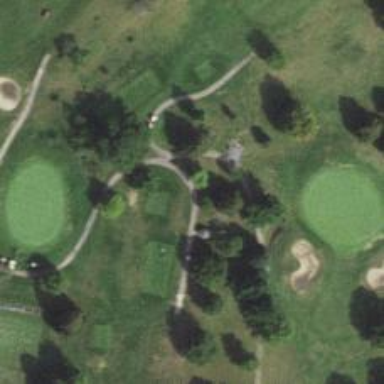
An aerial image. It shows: Path used for both walking and golf.